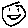
Label: smiley face